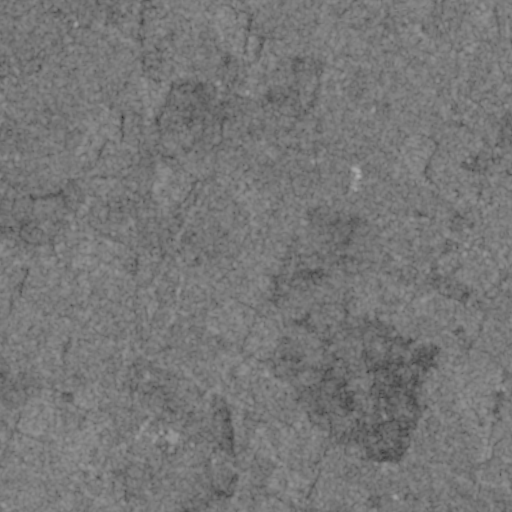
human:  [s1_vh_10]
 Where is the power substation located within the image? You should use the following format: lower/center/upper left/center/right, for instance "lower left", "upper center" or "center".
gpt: The power substation is located in the lower left of the image.
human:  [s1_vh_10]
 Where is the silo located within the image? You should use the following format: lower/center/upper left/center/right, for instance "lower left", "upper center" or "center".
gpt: The silo is located in the lower left of the image.
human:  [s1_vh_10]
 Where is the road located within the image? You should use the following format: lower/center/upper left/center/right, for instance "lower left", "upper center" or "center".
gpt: There is no road in the image.

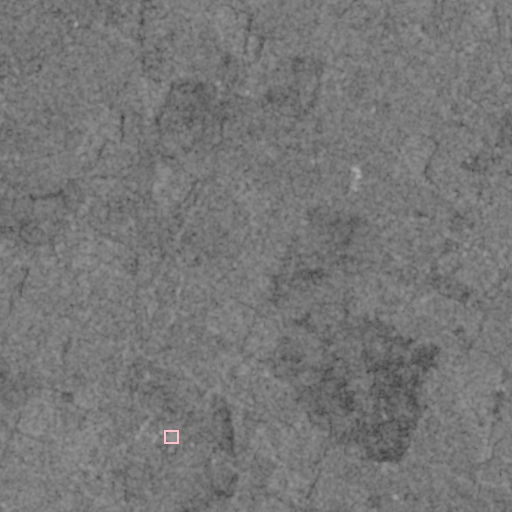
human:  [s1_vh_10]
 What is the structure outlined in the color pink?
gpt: The structure outlined in pink is a power substation.
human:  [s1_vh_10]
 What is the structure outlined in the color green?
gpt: There is no green outline.